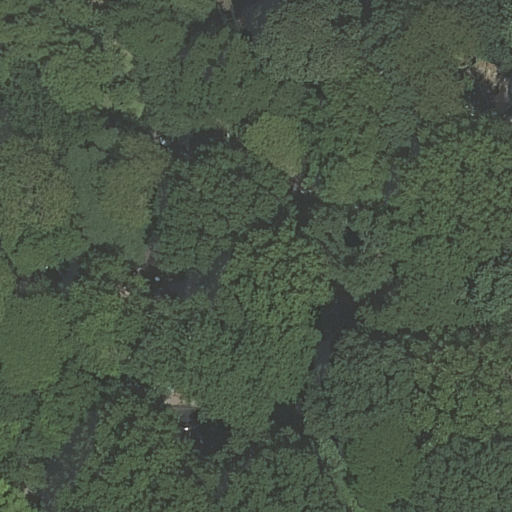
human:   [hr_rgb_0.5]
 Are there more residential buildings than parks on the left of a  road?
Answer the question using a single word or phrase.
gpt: yes

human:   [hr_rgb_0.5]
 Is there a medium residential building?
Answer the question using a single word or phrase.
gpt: yes

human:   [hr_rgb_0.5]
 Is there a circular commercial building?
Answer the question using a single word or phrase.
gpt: no

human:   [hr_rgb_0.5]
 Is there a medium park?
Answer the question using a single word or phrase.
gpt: no

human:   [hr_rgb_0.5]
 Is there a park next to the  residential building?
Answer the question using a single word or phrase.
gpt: yes

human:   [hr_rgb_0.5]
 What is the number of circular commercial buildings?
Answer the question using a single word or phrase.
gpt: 0

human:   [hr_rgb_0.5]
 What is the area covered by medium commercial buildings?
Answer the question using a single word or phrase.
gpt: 0m2

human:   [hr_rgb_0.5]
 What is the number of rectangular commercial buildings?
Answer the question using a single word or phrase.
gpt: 0

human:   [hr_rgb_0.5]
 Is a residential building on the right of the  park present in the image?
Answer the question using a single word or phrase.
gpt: no

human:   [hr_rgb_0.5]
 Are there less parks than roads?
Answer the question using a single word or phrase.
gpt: yes

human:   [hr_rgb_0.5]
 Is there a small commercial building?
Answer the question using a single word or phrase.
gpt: no

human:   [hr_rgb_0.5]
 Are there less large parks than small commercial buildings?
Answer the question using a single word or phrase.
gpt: no

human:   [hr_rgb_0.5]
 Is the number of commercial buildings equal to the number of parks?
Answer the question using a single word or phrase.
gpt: no

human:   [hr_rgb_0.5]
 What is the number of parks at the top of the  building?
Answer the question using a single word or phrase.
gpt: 1

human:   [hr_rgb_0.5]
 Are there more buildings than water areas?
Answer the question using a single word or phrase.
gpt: yes

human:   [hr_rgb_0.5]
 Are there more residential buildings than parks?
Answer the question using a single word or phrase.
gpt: no

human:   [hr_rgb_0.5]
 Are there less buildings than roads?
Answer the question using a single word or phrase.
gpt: yes

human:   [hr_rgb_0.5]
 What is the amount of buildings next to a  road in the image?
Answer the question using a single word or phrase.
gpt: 1

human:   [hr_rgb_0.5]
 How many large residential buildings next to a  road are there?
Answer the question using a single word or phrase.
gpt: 0

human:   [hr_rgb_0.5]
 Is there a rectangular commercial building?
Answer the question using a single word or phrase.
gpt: no

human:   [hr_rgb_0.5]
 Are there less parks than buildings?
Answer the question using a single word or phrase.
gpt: no

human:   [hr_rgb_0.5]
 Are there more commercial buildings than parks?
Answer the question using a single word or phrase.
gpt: no

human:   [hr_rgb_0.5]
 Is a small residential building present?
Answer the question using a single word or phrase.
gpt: no

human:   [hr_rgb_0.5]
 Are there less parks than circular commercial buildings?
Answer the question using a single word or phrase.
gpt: no

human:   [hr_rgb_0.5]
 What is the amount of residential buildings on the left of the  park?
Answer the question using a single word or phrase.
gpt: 1

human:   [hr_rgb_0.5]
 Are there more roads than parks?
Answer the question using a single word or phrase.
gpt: yes

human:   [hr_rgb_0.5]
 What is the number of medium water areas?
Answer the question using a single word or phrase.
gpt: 0

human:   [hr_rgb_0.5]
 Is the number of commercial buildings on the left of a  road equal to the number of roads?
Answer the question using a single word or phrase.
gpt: no

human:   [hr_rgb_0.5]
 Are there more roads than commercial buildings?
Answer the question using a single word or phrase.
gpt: yes

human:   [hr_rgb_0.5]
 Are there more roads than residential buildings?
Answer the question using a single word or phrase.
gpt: yes

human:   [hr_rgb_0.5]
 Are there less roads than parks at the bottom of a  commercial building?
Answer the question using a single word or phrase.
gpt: no

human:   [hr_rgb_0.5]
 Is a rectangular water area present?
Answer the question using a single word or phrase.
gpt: no

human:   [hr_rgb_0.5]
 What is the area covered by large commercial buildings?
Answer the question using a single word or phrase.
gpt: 0m2

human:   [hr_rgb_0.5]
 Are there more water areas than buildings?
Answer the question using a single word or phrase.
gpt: no

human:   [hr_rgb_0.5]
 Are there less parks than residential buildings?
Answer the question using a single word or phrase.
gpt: no

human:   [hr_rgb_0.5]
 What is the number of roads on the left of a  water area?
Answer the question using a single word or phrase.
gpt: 0